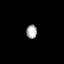
Tissue: prostate
Cell type: T cells
Senescence score: 0.2856
Nuclear area (px): 149
Mean DAPI intensity: 166.49